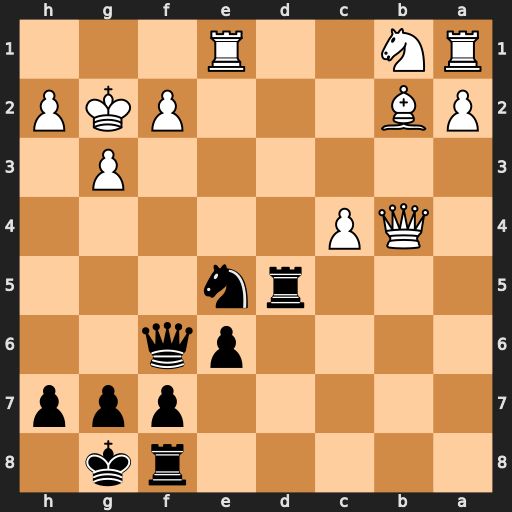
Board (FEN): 5rk1/5ppp/4pq2/3rn3/1QP5/6P1/PB3PKP/RN2R3
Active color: b
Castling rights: -
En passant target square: -
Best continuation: Qf3+ Kg1 Nd3 Qd2 Nxe1 Qxe1 Rd1 Nd2 Rxe1+